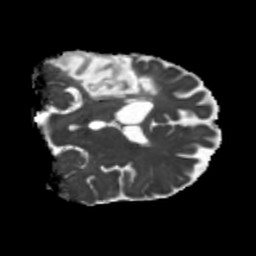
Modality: MD
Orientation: coronal
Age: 61
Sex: male
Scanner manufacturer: siemens
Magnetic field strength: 3 T
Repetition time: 5.25 s
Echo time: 0.08 s